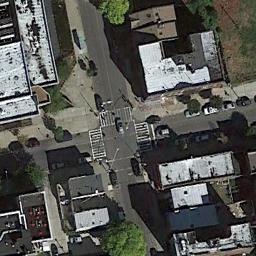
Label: intersection